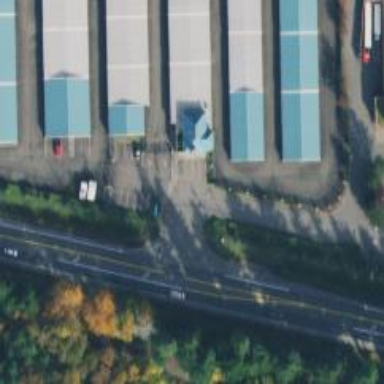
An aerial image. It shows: Post office that also offers self-storage services.